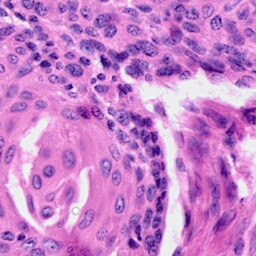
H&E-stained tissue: Cervix